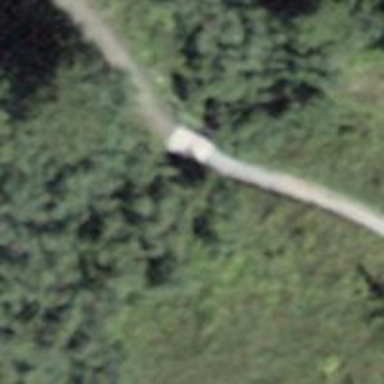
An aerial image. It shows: Path leading to bridge.